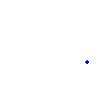
Particle: proton